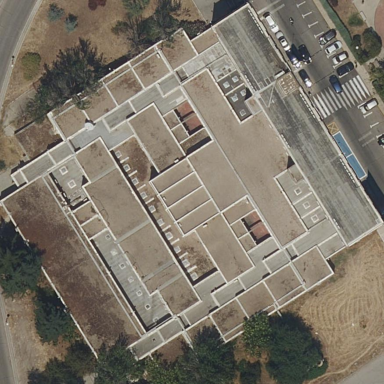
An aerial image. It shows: University building.